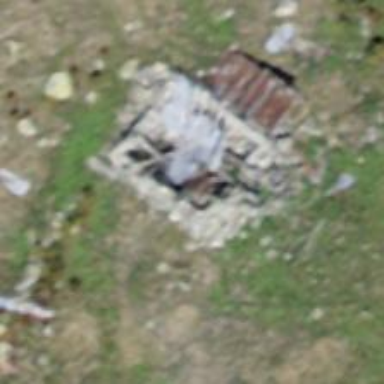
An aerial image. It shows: Historic building now in ruins.